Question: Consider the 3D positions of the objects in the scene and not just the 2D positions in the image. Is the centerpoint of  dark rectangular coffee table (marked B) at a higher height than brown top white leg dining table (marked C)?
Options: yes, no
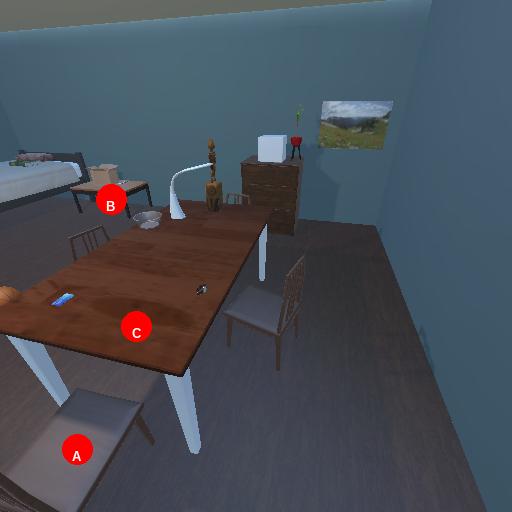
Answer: yes